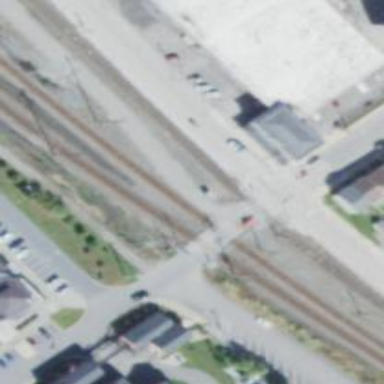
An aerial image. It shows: Crossing for the railway.